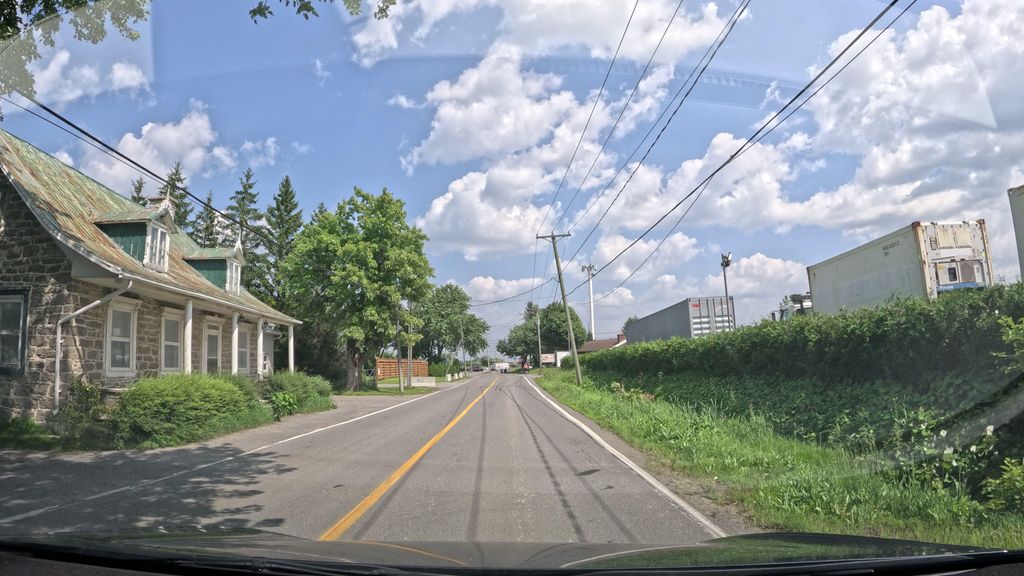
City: montreal